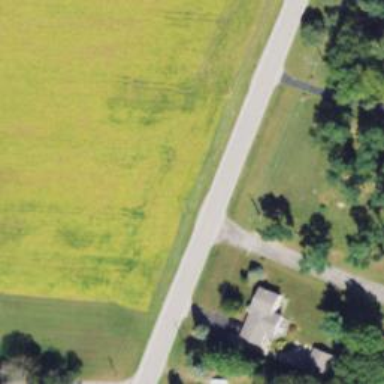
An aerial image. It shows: Secondary road.